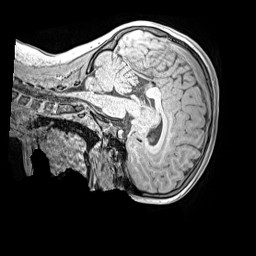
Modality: MP2RAGE
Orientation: sagittal
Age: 9
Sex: female
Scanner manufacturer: siemens
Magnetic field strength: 3 T
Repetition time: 4 s
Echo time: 0.00299 s